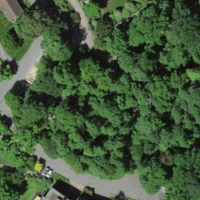
EUNIS habitat code: 55
Species observed at this site:
Certhia brachydactyla
Allium ursinum
Corvus corone
Lonicera acuminata
Cyanistes caeruleus
Anas platyrhynchos
Troglodytes troglodytes
Dendrocopos major
Fringilla coelebs
Aegithalos caudatus
Buteo buteo
Columba palumbus
Turdus merula
Poecile palustris
Ajuga reptans
Dendrocoptes medius
Parus major
Erithacus rubecula
Dryocopus martius
Phoenicurus ochruros
Sitta europaea
Garrulus glandarius
Veronica montana
Picus viridis